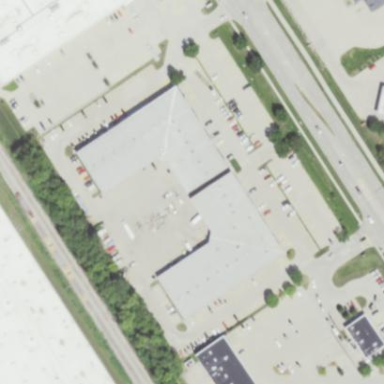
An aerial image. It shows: Retail area.